Question: I have seen coffescript tutorials that show how to use coffeescript with rails, nodejs, or even coffeescript REPL for learning it.
How can I create a web project where I can just write a cofeescript script inside an HTML page, I mean something like
'''
<script type ="text/coffeescript">
//some coffeescript code
</script>
'''
<URL>.
I also saw coffeescript web site, it has small amount of direction regarding this, it says-

I tried it, I included a those scripts along with jquery. But my page is remains blank. Has anyone does it before, can you provide a sample code?
Thanks.
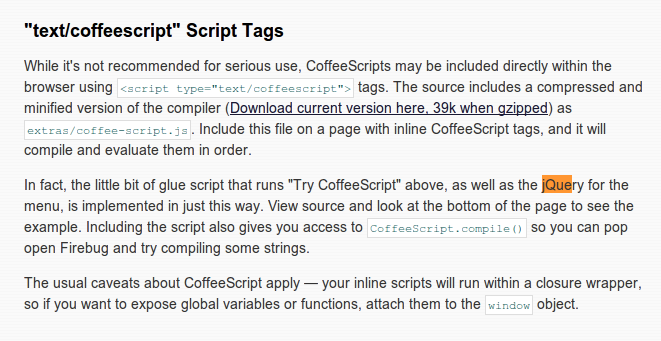
Answer: Just include 'coffee-script.js' in the usual manner and then add '<script>' elements like this:
'''
<script type="text/coffeescript">
alert 'pancakes!'
</script>
'''
or this
'''
<script type="text/coffeescript">
eggs = 'gotta have some'
document.write "It really is CoffeeScript: #{eggs}"
</script>
'''
Demo: <URL>